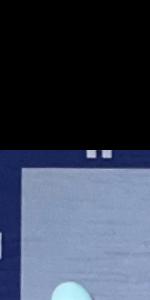
Label: Empty